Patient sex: M
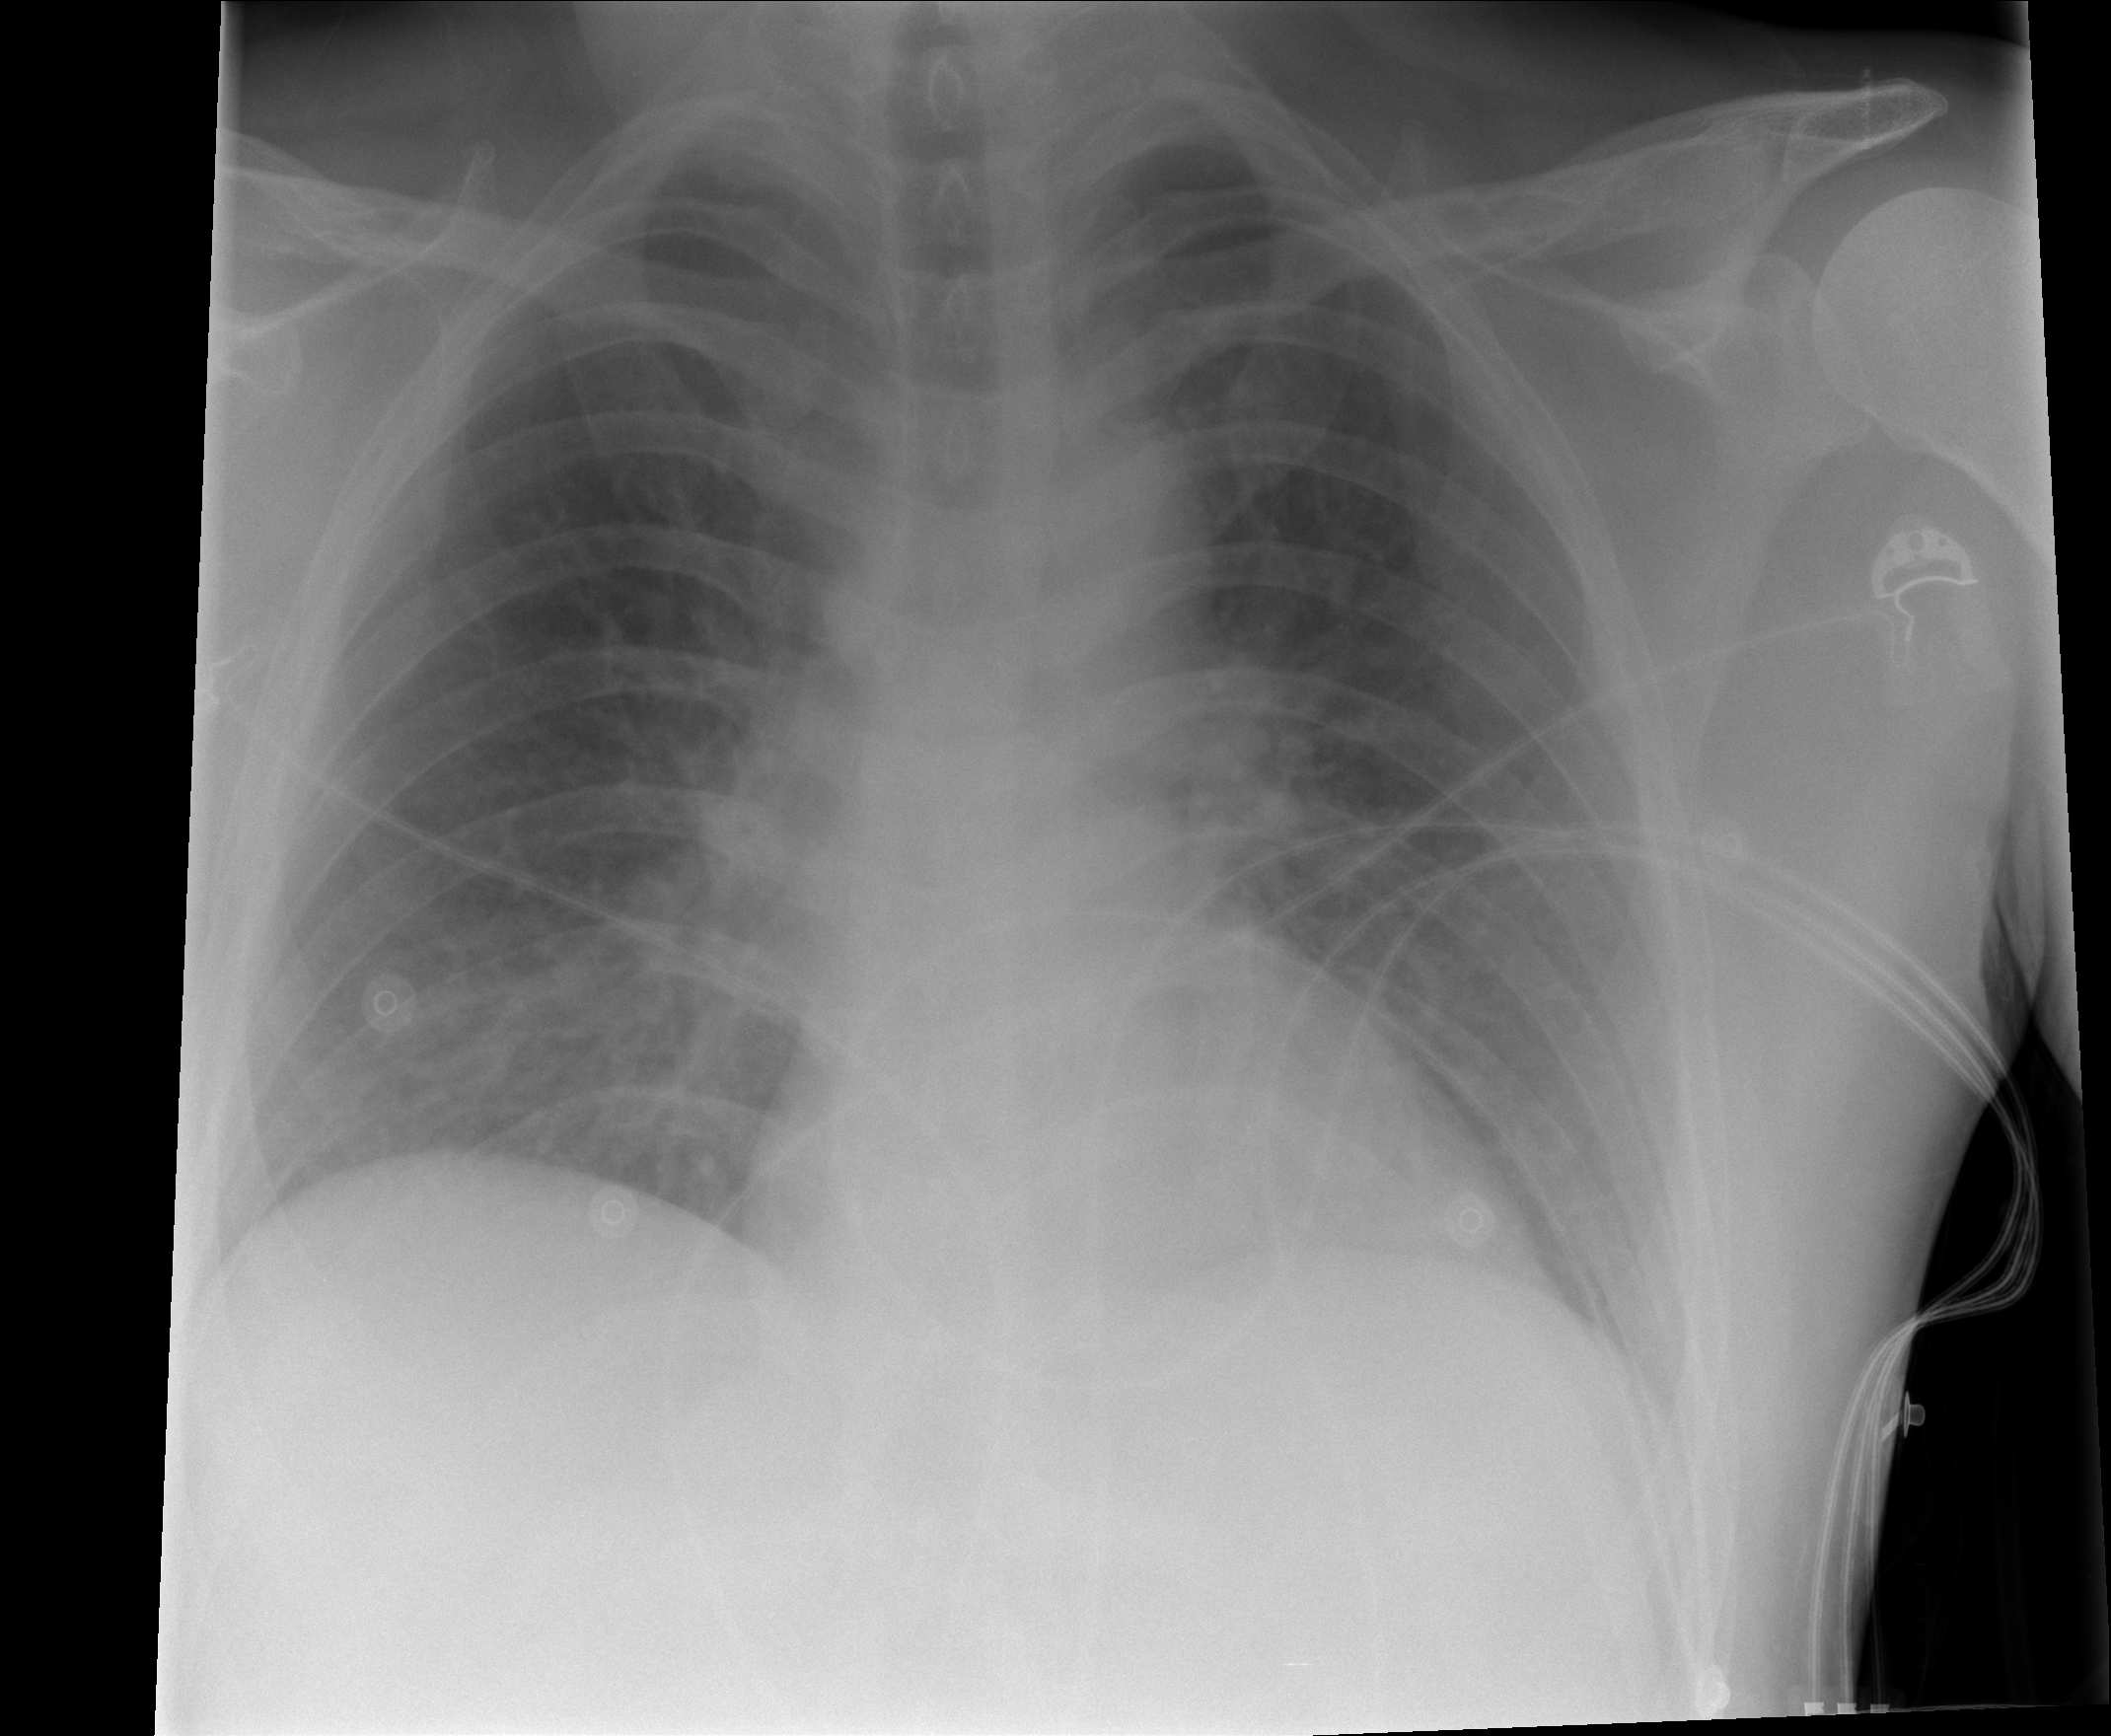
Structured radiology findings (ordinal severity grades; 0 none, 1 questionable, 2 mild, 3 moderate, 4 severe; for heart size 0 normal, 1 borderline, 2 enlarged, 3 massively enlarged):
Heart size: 0
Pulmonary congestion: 3
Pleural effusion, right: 0
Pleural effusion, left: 0
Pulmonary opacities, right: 2
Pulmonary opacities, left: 2
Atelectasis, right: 0
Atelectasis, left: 0